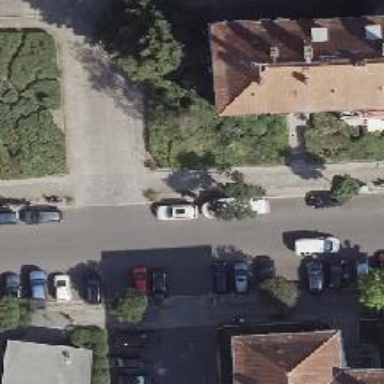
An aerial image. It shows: Residential road with asphalt surface and separate sidewalks. There is parallel on-street parking on the left lane.